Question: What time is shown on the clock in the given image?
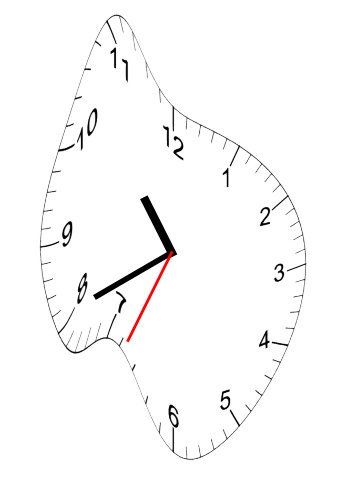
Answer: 10:40:34